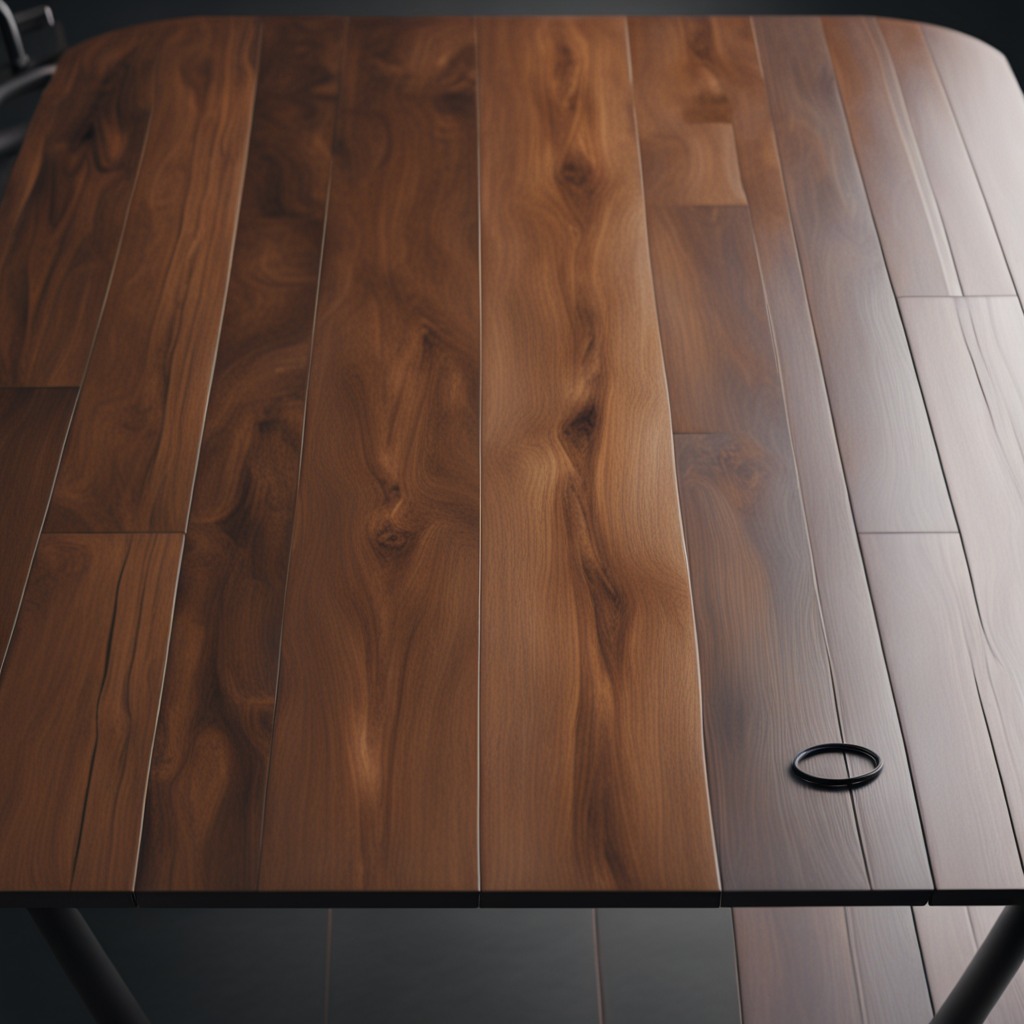
A rubber O-ring is lying on an oil-spilled wooden table in a vintage motorcycle garage.